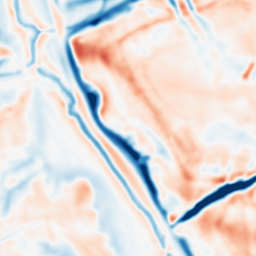
Category: multiscale
Decomposition family: dog_multiscale
Decomposition parameters: sigma_ratio: 1.6
n_scales: 3
base_sigma: 2
Upsampling method: sinc_blackman
Upsampling parameters: scale: 4
kernel_size: 16
Upsampling scale: 4